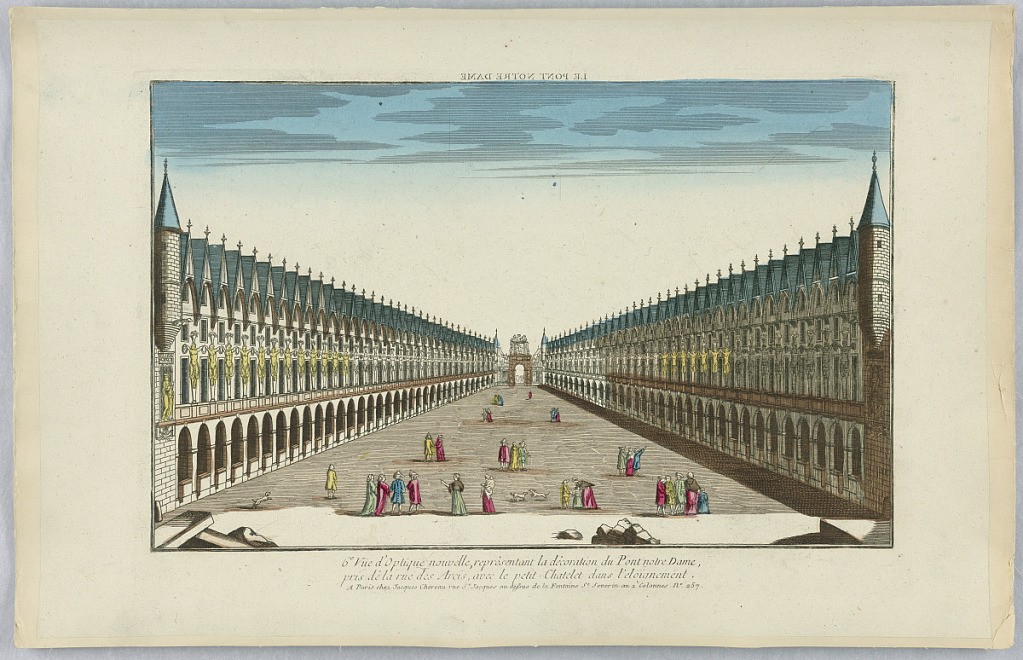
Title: Peep-Show Print
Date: mid-18th century
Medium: Engraving and brush and wash on paper
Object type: Print
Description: Peep-show print